Question: HTML
'''
<p><br />1.2 text text text text text texttext text texttext text texttext text texttext text texttext text texttext text texttext text texttext text texttext text texttext text texttext text texttext text text</p>
<p><br />1.3 text text text texttext text texttext text texttext text texttext text texttext text texttext text texttext text texttext text texttext text texttext text texttext text texttext text texttext text text</p>
<p><br />1.4 text text text text text texttext text texttext text texttext text texttext text texttext text texttext text texttext text texttext text texttext text text</p>
'''
With above code, is it possible to get following output with text stacked line by line in right position same level indented from paragraph number?

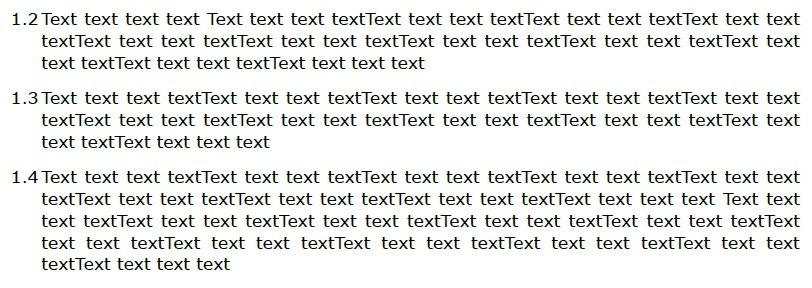
Answer: If you can remove the 'br' tag, you can achieve this with the 'text-indent' property (more info on <URL>
'''
p {
margin-left: 2em;
text-indent: -1.5em;
}
'''
'''
<p>1.2 text text text text text texttext text texttext text texttext text texttext text texttext text texttext text texttext text texttext text texttext text texttext text texttext text texttext text text</p>
<p>1.3 text text text texttext text texttext text texttext text texttext text texttext text texttext text texttext text texttext text texttext text texttext text texttext text texttext text texttext text text</p>
<p>1.4 text text text text text texttext text texttext text texttext text texttext text texttext text texttext text texttext text texttext text texttext text text</p>
'''
If you can't edit the HTML, a workaround would be to add 'display:none;' to the '<br/>' tag. You can still add spacing between the paragraphs with 'padding-top' and offset the first line left with a negative 'text-indent' value :
'''
br {
display: none;
}
p {
padding-top:1.2em;
margin-left: 2em;
text-indent: -1.5em;
}
'''
'''
<p><br />1.2 text text text text text texttext text texttext text texttext text texttext text texttext text texttext text texttext text texttext text texttext text texttext text texttext text texttext text text</p>
<p><br />1.3 text text text texttext text texttext text texttext text texttext text texttext text texttext text texttext text texttext text texttext text texttext text texttext text texttext text texttext text text</p>
<p><br />1.4 text text text text text texttext text texttext text texttext text texttext text texttext text texttext text texttext text texttext text texttext text text</p>
'''
Note that I used 'em' units to offset the first line left. It will adapt to the font size but it will need to be tweaked according to the font you are using.